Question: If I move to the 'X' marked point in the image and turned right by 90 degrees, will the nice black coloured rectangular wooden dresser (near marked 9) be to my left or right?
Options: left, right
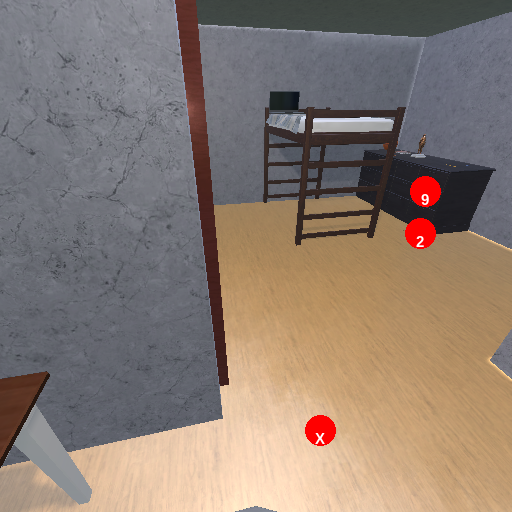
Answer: left